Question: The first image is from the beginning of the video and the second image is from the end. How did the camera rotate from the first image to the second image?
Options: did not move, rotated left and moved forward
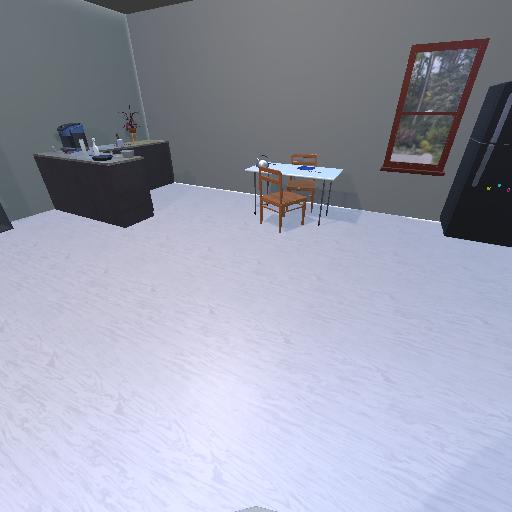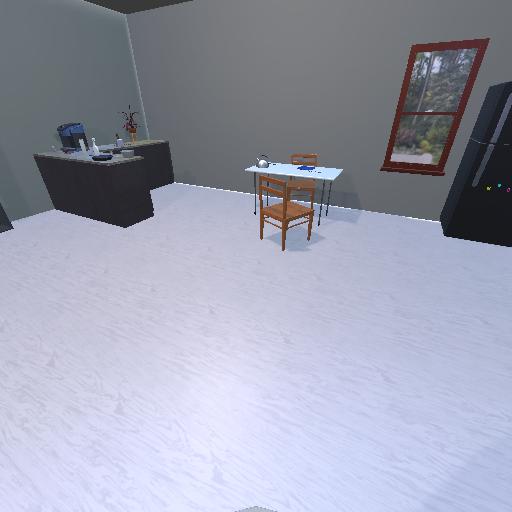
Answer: did not move